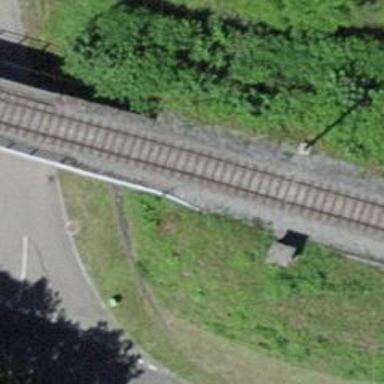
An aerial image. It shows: Bridge over electrified railway with contact line.